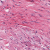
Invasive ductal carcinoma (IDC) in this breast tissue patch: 0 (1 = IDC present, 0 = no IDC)